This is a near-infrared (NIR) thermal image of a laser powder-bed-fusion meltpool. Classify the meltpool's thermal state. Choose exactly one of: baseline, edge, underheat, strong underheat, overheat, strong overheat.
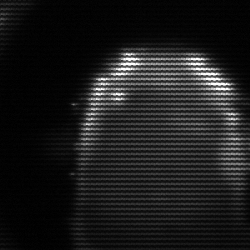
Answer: baseline